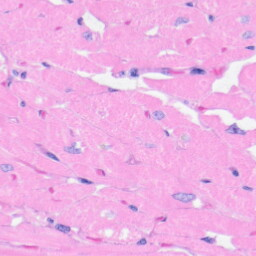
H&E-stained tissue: Heart